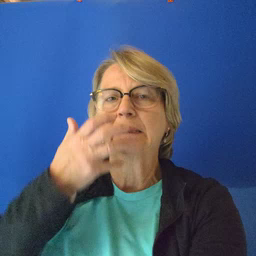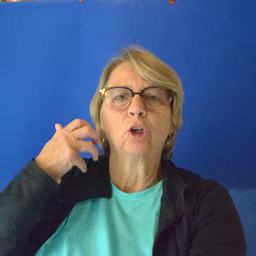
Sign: tiger